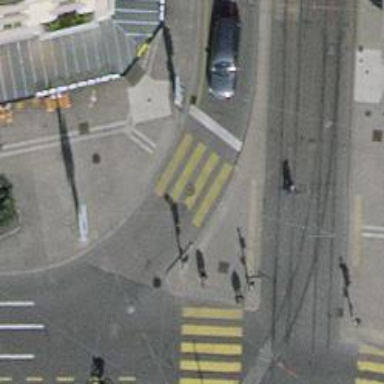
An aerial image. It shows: Crossing with traffic signals.